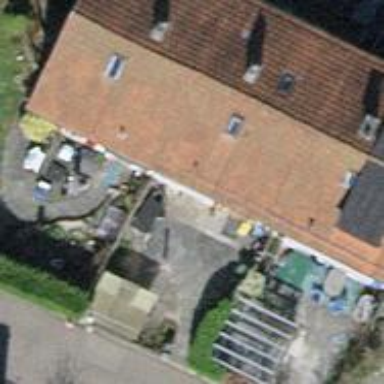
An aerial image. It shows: Building with tiled roof.